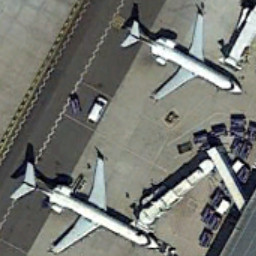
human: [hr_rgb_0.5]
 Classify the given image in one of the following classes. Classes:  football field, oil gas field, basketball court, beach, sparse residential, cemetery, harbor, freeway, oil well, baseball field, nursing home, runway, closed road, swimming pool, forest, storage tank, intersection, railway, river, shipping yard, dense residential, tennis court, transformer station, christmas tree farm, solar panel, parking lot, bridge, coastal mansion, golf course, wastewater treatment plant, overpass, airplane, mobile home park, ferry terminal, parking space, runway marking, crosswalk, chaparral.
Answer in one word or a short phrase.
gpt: airplane